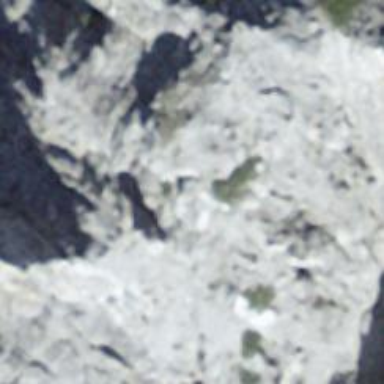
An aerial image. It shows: Cliff in nature.